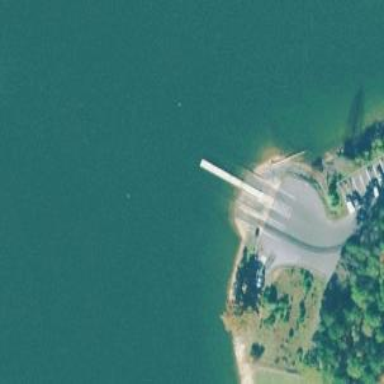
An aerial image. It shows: Slipway on leisure land.